Aerial crown-view tile of a tropical tree (Barro Colorado Island, Panama), acquired 20240918:
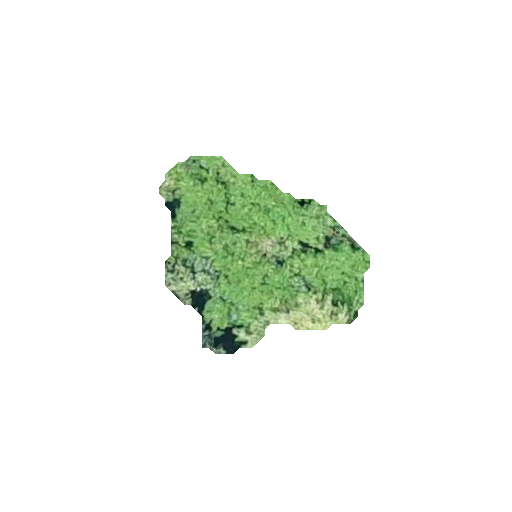
Species: Inga marginata
GBIF accepted scientific name: Inga marginata
Crown area: 42.94 m²